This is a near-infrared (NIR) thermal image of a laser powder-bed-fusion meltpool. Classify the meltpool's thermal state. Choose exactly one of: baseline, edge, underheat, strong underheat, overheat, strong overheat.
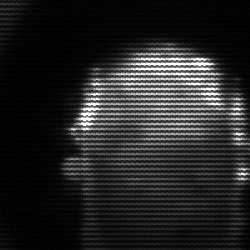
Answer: baseline